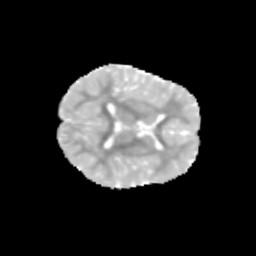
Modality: MD
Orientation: axial
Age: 9
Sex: female
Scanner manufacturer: siemens
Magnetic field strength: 3 T
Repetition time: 3.8 s
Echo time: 0.07 s